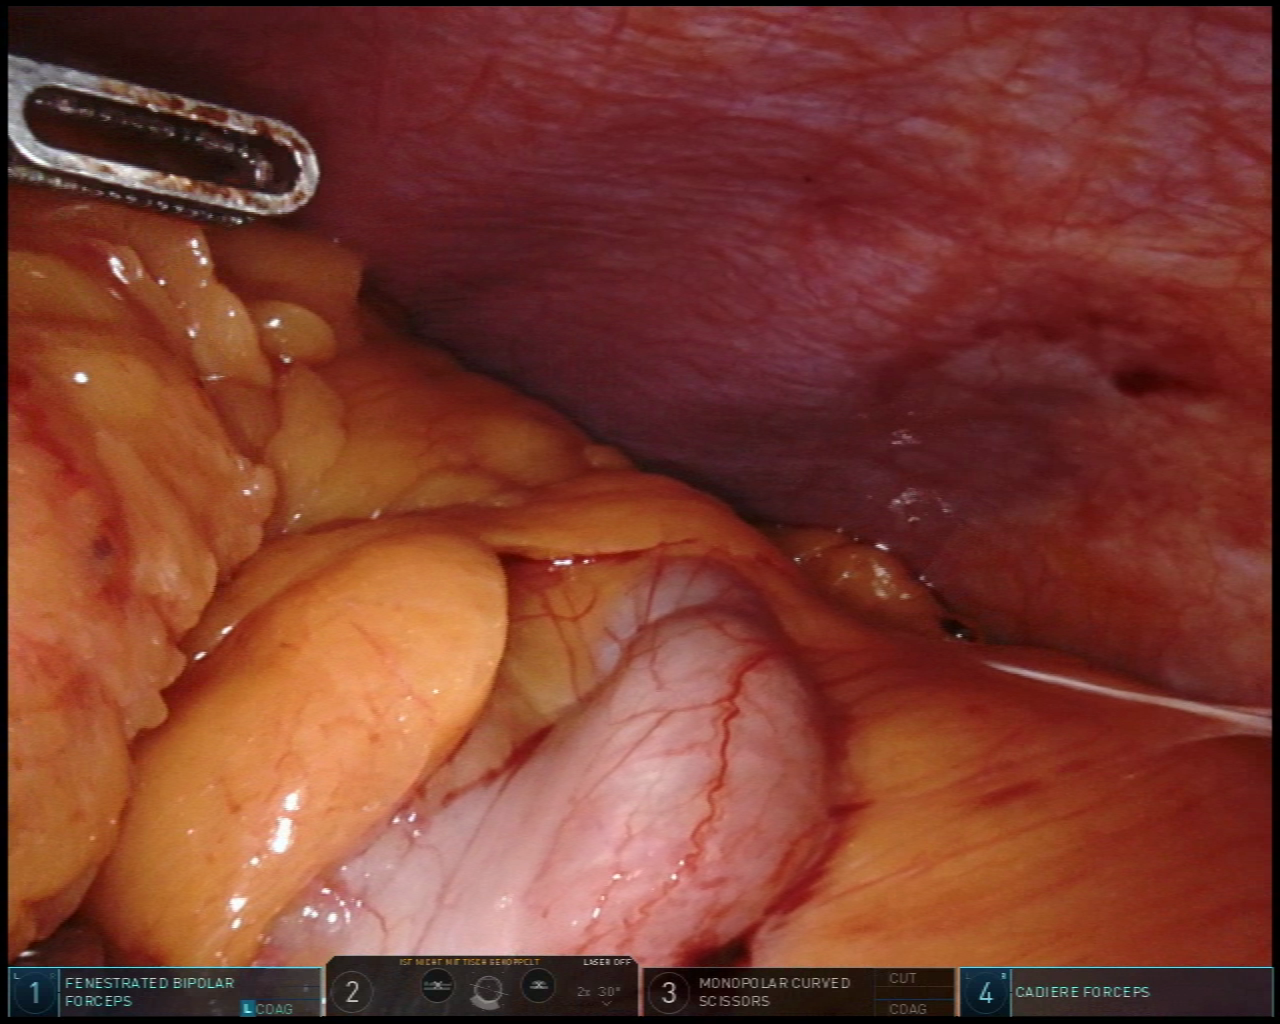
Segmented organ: colon
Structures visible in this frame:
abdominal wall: yes
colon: yes
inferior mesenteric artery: no
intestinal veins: no
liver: no
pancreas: no
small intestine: no
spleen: no
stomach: no
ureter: no
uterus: no
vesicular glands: no